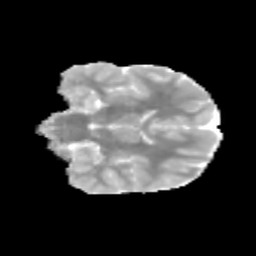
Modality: MD
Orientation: coronal
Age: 11
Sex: male
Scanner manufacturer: siemens
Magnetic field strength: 3 T
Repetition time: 3.8 s
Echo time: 0.07 s